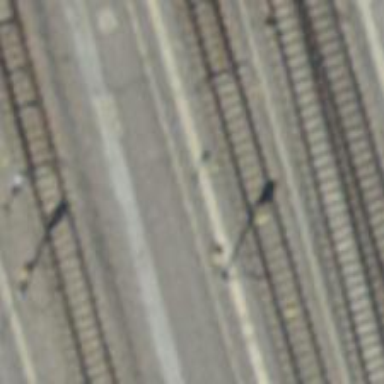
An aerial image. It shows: Railway switch.